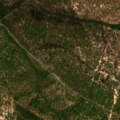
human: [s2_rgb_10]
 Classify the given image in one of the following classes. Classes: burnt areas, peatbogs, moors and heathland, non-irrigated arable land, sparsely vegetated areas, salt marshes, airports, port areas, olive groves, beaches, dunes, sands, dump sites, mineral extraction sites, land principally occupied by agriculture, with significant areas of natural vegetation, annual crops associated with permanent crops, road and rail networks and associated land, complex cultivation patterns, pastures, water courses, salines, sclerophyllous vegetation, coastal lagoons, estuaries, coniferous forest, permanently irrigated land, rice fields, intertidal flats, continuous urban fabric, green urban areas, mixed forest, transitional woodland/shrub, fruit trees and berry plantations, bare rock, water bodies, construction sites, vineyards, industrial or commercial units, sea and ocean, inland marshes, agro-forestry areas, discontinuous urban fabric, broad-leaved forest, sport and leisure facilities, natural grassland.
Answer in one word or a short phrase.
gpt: broad-leaved forest